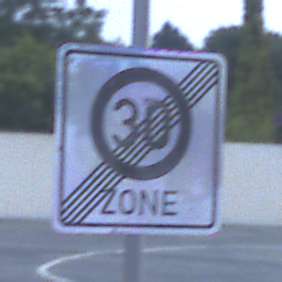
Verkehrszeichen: EndeZone30
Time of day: SunriseSunset
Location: Outdoor (Suburban)
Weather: PartlyCloudy
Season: NotSpecified
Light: Natural